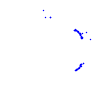
Particle: proton